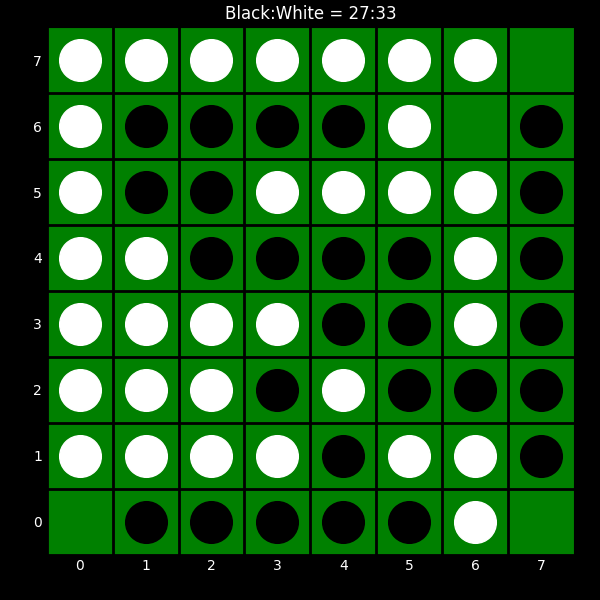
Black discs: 27
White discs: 33